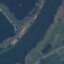
Land use / land cover: River